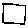
Label: square